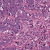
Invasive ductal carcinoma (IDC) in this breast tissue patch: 1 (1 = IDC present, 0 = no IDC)